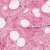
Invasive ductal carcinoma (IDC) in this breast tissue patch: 0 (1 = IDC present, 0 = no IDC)